Field crop: maize
Growth stage: 2
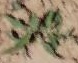
Species: atriplex